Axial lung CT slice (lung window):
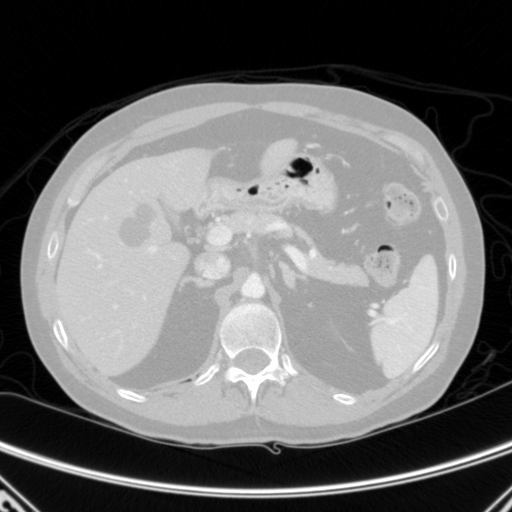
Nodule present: no